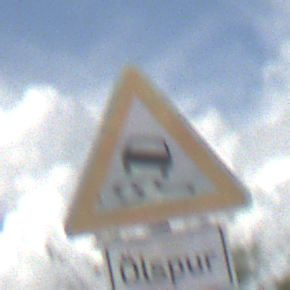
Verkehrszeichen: SchleuderOderRutschgefahr
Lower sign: HinweiseAufGefahrenDurchVerbaleAngabe1
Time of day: Midday
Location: Outdoor (Nature)
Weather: PartlyCloudy
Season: NotSpecified
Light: Natural